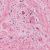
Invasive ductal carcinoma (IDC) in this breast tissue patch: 0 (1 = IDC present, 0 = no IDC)